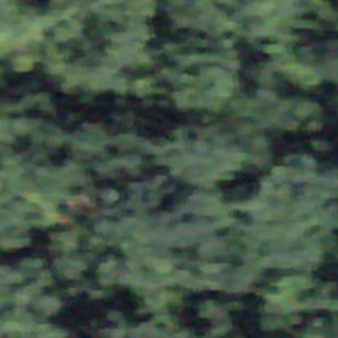
Label: other